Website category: university
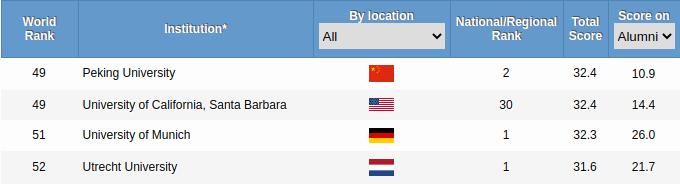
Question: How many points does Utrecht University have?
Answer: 31.6

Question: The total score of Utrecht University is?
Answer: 31.6

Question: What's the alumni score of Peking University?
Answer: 10.9

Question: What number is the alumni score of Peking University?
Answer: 10.9

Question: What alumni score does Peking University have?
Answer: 10.9

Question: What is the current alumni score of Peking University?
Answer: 10.9

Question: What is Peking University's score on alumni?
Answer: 10.9

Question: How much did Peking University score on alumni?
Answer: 10.9

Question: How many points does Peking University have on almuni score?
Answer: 10.9

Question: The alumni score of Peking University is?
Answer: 10.9

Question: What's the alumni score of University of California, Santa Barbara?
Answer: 14.4

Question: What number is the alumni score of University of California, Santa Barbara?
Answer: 14.4

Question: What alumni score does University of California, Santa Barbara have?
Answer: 14.4

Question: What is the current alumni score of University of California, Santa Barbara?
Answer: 14.4

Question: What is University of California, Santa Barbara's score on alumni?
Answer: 14.4

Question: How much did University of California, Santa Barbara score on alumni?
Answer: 14.4

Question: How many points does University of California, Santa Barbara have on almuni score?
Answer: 14.4

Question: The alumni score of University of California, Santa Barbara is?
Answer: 14.4

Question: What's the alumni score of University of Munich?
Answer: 26.0

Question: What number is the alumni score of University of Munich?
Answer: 26.0

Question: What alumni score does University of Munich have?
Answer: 26.0

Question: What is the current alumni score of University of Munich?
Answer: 26.0

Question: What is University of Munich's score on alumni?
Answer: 26.0

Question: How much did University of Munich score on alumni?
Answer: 26.0

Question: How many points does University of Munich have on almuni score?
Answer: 26.0

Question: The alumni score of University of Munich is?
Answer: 26.0

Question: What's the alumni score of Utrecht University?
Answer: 21.7

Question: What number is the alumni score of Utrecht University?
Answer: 21.7

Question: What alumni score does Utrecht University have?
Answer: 21.7

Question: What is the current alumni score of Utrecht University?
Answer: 21.7

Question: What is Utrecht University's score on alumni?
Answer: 21.7

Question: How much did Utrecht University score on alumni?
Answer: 21.7

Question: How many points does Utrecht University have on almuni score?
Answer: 21.7

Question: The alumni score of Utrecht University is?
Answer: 21.7

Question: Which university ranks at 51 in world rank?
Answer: University of Munich

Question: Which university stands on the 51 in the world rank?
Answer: University of Munich

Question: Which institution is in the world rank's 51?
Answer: University of Munich

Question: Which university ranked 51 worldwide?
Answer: University of Munich

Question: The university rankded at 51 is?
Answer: University of Munich

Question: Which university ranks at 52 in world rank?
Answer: Utrecht University

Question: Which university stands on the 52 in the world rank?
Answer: Utrecht University

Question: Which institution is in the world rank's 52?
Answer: Utrecht University

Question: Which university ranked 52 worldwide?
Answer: Utrecht University

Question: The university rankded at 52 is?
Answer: Utrecht University

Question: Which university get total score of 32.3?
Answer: University of Munich

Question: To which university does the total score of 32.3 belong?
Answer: University of Munich

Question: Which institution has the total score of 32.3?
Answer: University of Munich

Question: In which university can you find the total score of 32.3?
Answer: University of Munich

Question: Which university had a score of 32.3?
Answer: University of Munich

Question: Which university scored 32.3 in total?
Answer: University of Munich

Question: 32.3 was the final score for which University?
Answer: University of Munich

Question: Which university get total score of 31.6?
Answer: Utrecht University

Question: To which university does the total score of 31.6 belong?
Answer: Utrecht University

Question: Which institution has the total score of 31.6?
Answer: Utrecht University

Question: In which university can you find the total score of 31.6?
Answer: Utrecht University

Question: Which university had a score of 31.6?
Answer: Utrecht University

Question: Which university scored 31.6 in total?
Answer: Utrecht University

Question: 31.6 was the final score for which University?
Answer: Utrecht University

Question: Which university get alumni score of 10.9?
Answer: Peking University

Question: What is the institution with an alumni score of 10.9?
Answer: Peking University

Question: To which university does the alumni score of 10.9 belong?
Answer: Peking University

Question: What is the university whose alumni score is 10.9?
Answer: Peking University

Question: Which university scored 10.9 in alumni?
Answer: Peking University

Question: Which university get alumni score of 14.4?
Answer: University of California, Santa Barbara